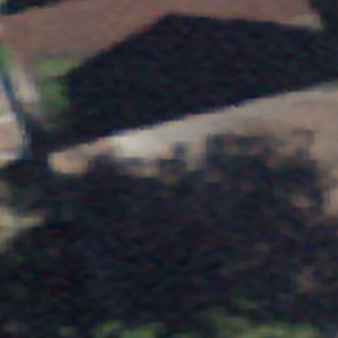
Label: other